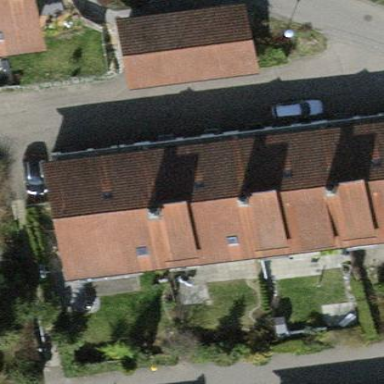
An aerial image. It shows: Terrace building.